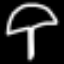
Label: mushroom